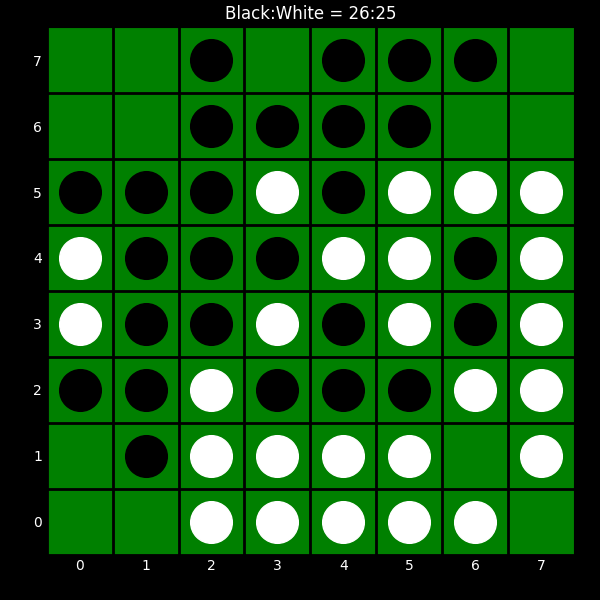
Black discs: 26
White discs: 25